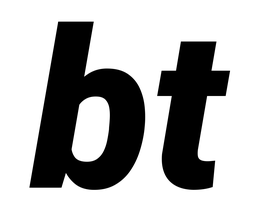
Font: Roboto-Italic_Black_Italic